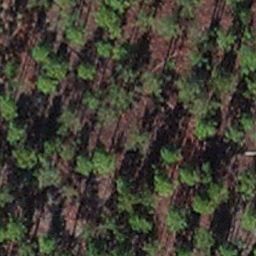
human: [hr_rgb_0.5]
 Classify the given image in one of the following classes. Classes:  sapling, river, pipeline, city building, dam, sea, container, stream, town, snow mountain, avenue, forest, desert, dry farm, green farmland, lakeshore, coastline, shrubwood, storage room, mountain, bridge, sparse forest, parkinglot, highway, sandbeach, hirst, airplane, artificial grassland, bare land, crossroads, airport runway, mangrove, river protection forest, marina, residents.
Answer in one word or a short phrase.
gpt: sapling